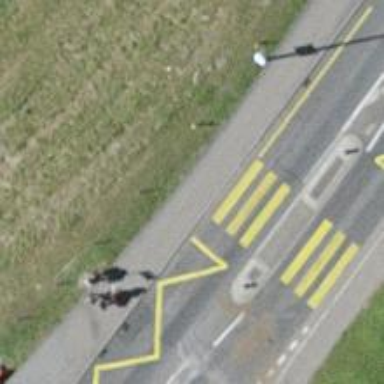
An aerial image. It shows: Zebra crossing on footway.